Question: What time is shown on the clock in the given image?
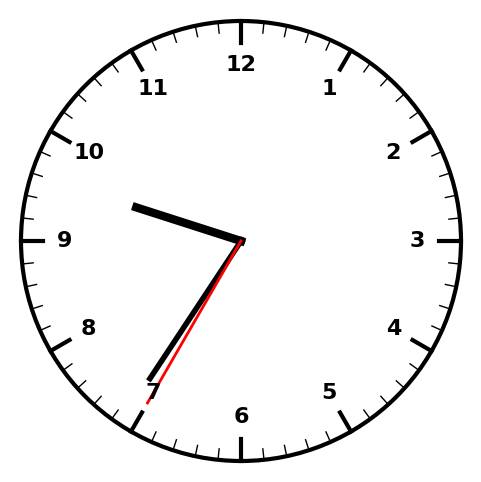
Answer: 09:35:35